Question: I'm fluent with CSS/HTML
Decent with CSS3 and HTML5 and Jquery.
My project is using Asp.net MVC, LINQ, Razor.
Just incase the later is important.
I am trying to create a graphical tree for the user. I have never attempted anything like this ever before so I am not sure where to even begin.
I know I want it to be a top down tree. A single node at top cascading into multiple nodes at the bottom.
There will always be 4 levels (Department, Function, Process, Procedure) and will eventually be 5 levels.
I'm sure there is going to be a lot of math involved with this. If someone can point me in the right direction, or maybe there is a tutorial out there. I would be much appreciated.
*** As a side note, this will likely have an impact. This tree is being put into an already responsive website.
Barring my artistic skills this is what im trying to achieve.

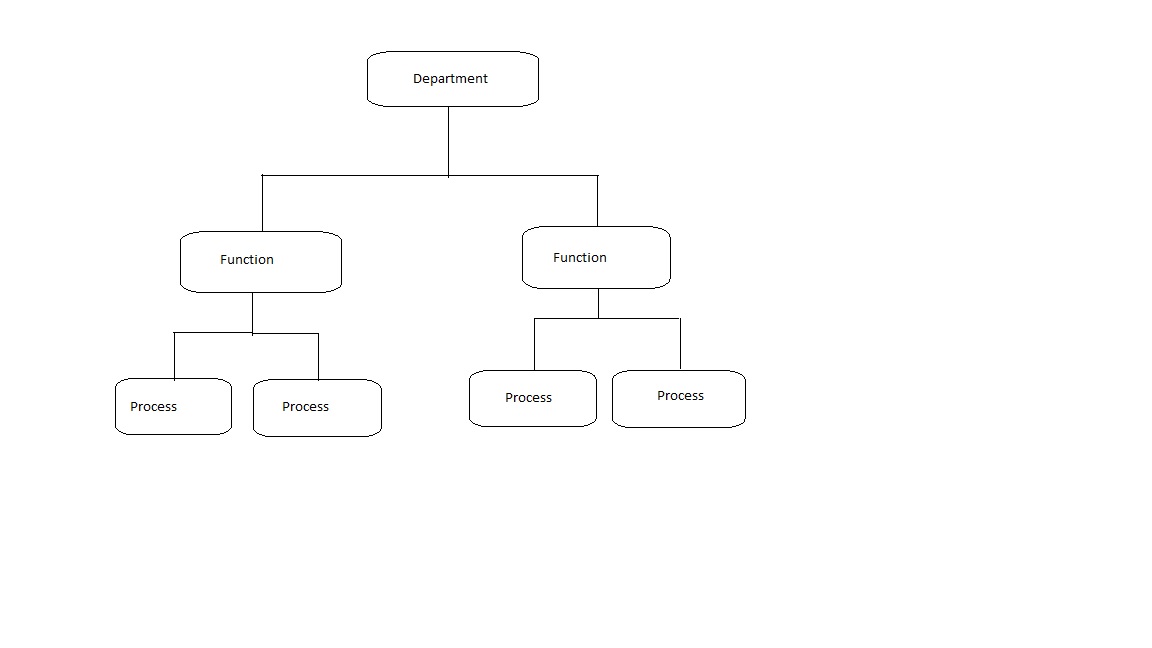
Answer: 1. Have a look at OrgChart for ASP.NET. It seems like it satisfies your requirements, but be prepared to pay USD200- USD400 licence fee based on your team/project setup.
2. Use the great, freely available Infovis JavaScript visualization toolkit. It has a component called SpaceTree that can draw trees just like you need.
3. Use properly positioned divs with borders for representing the tree nodes, and jsPlumb to create connections between nodes.